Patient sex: M
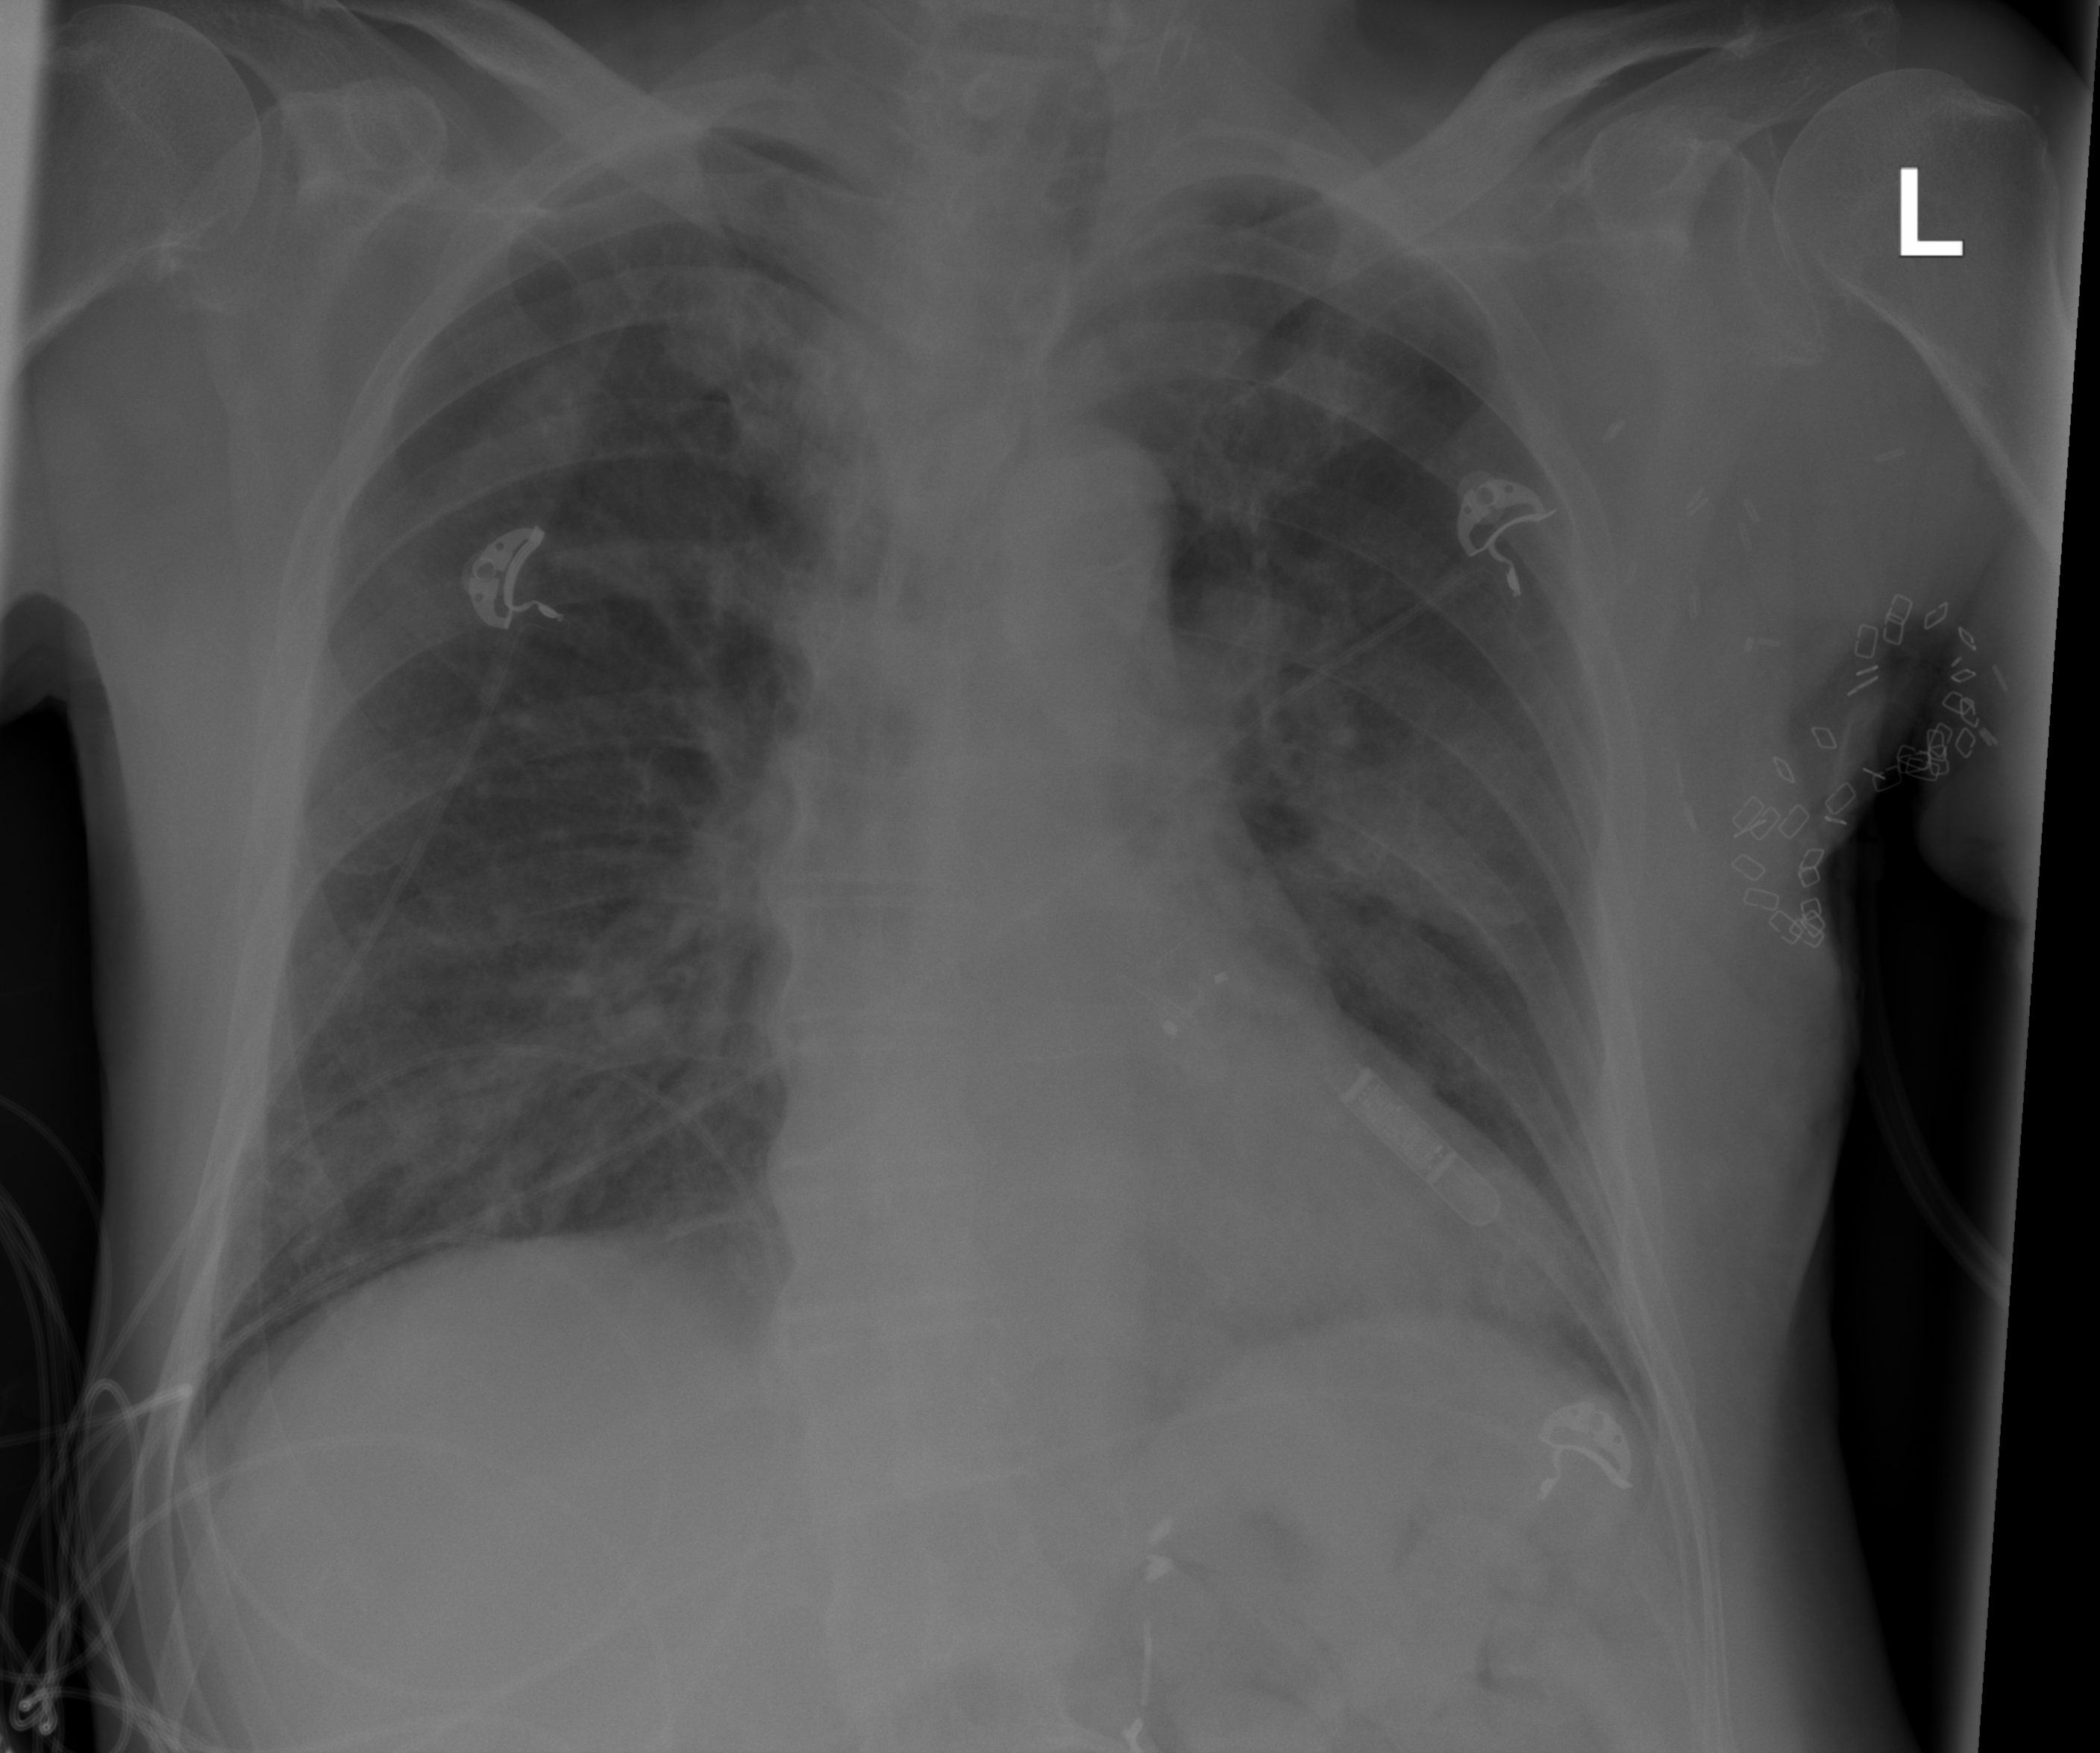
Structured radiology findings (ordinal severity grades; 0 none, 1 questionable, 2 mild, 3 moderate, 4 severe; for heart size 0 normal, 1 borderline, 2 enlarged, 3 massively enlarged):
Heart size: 1
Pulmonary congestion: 0
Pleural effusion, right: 0
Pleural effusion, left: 2
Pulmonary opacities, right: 2
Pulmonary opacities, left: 2
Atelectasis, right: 2
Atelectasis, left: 2